Question: Google Chrome's Developer Tools shows the CSS path (or a large portion of it) of the selected element at the bottom of the toolbar. In Firebug, you are able to right-click on any selector in the the CSS Path, and grab the CSS Path up to that element. Does Google Chrome have this feature? What tools are available if there is no built-in support?

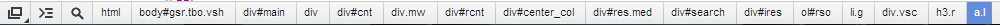
Answer: In chrome after recent update this option has been changed from
'(right click on the element in Elements Window) > Copy CSS path'
to :
'(right click on the element in Elements Window) > Copy > Copy selector'